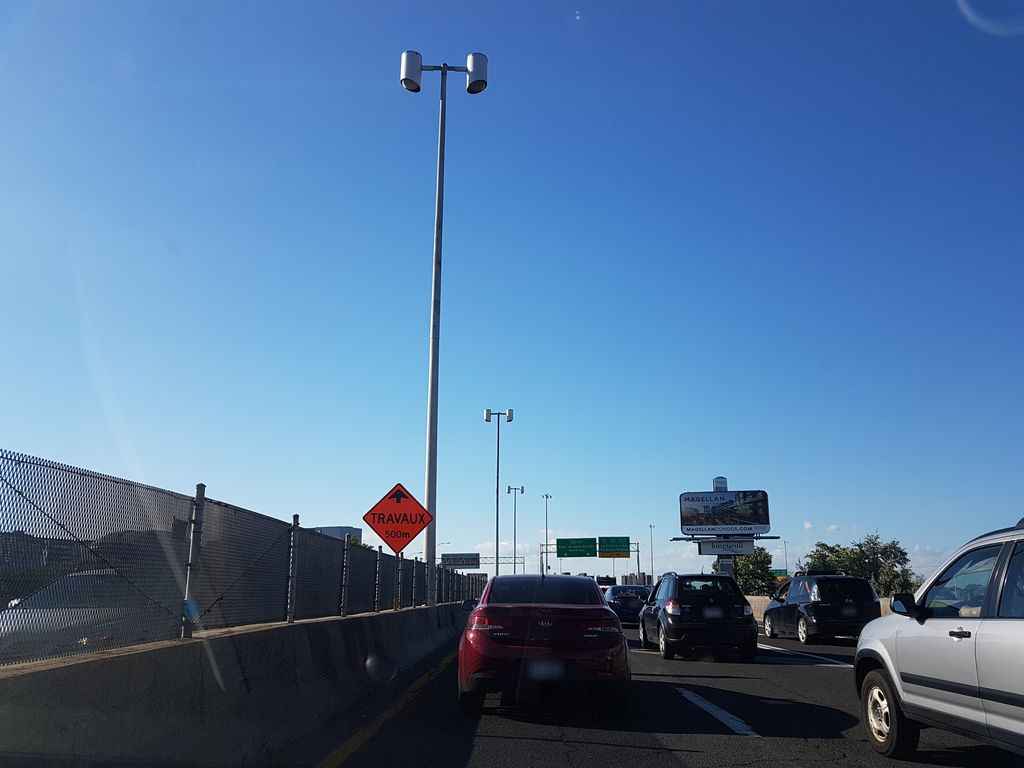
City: montreal